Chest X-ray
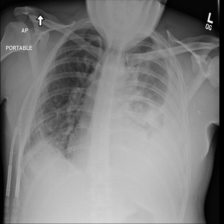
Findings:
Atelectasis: positive
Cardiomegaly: negative
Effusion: positive
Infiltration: positive
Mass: negative
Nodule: negative
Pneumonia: negative
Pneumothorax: negative
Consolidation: positive
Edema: negative
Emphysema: negative
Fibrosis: negative
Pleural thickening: negative
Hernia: negative